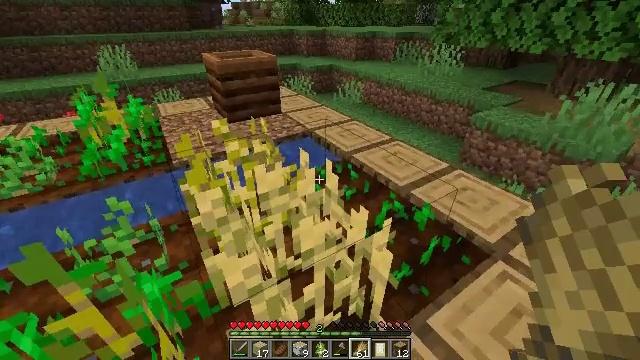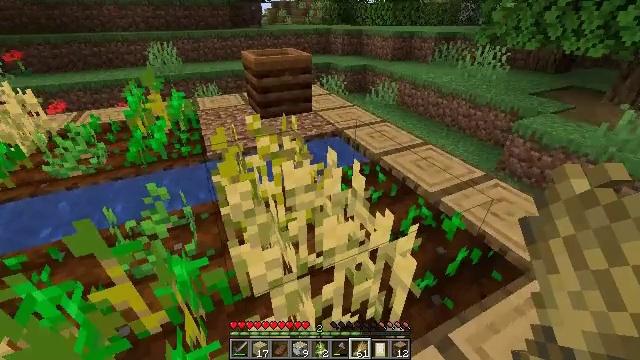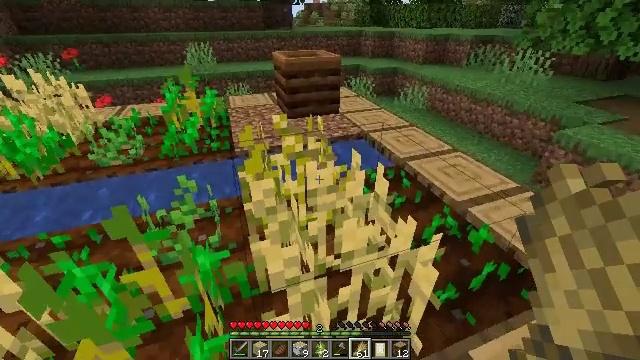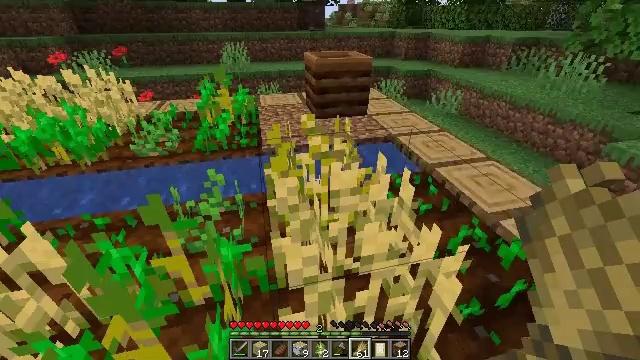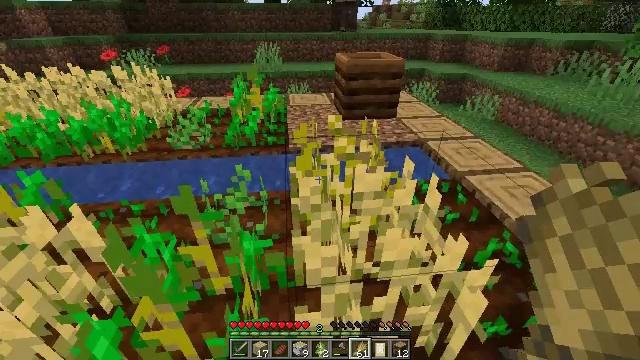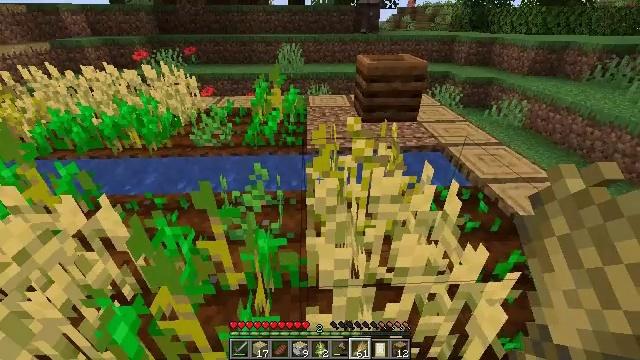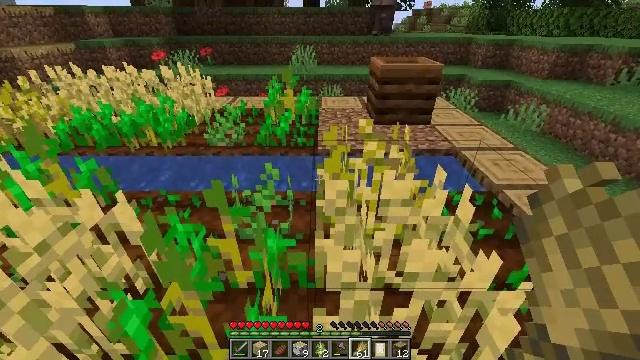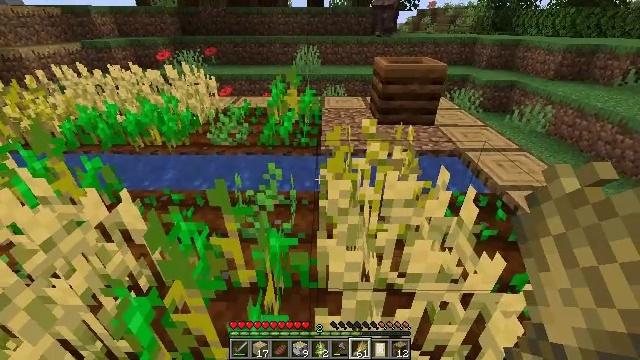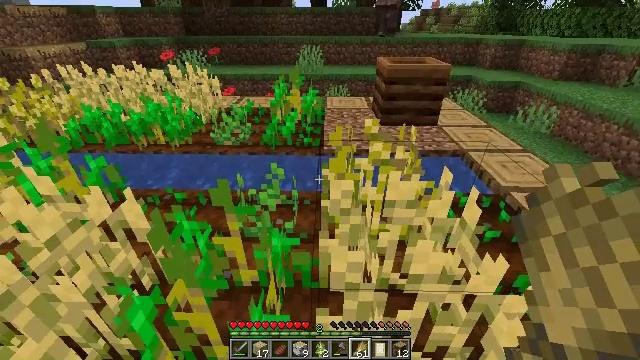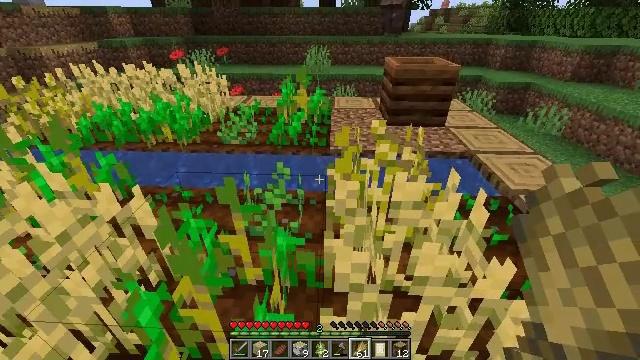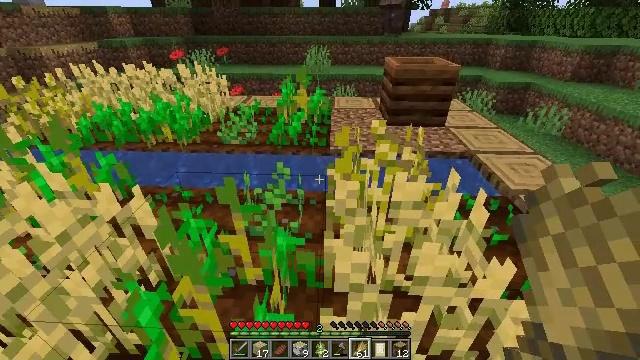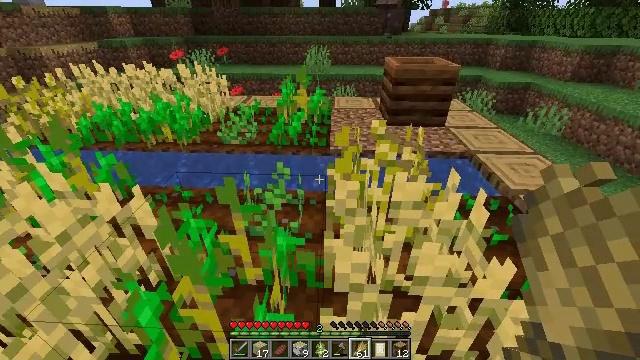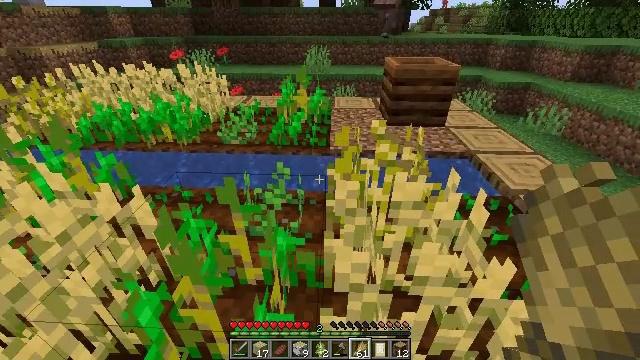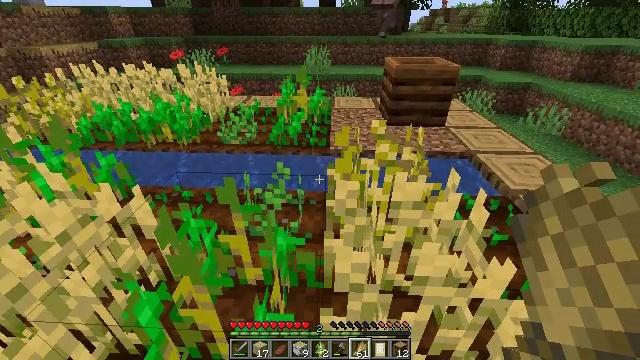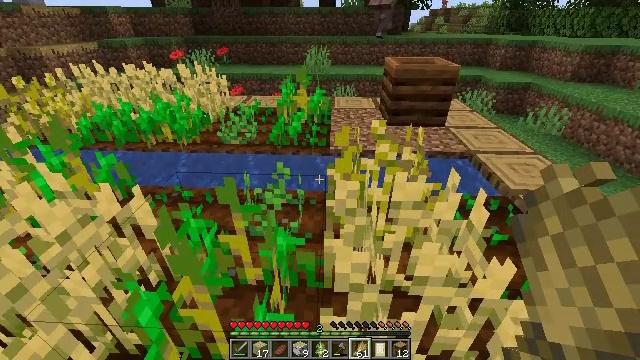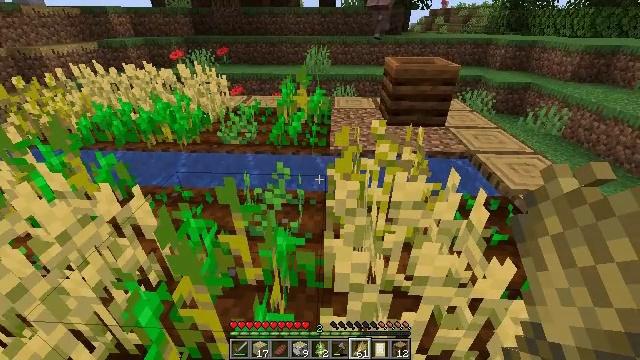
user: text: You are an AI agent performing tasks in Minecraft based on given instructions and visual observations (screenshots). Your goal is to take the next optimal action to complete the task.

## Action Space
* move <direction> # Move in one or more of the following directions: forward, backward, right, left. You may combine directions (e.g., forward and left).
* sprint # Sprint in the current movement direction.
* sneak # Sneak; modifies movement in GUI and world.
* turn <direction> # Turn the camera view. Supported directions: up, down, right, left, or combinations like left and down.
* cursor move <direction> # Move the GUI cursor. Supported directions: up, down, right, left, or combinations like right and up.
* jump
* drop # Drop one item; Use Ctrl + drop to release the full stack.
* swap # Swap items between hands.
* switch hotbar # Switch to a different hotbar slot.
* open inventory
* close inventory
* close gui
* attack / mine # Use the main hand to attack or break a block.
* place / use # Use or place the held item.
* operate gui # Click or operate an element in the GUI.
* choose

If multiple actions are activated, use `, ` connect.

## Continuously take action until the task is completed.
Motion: motion action
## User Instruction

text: Pull up beetroots from the soil.
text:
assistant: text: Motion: turn left
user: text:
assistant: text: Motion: turn left
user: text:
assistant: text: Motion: turn left
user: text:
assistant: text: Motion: turn left
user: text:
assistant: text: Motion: turn left
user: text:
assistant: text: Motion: turn left
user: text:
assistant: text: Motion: no_op
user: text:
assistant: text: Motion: no_op
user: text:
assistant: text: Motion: turn left
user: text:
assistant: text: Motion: no_op
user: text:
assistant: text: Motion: no_op
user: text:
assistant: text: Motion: no_op
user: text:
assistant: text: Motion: no_op
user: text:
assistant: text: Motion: no_op
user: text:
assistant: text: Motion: no_op
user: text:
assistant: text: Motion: no_op
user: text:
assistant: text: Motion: no_op
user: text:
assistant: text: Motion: no_op
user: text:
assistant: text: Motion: no_op
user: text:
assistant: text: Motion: no_op
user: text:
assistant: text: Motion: no_op
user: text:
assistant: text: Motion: no_op
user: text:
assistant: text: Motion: move forward
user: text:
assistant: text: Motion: move forward, turn right
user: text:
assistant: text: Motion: move forward, turn right
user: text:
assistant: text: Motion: move forward, turn right
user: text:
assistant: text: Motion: move forward, turn right
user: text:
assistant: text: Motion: move forward, turn right
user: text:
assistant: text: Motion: move forward, turn right
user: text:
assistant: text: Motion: move forward, turn right